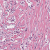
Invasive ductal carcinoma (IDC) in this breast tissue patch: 1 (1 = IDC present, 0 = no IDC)